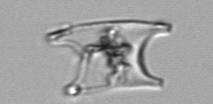
Label: Eucampia